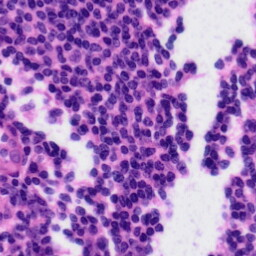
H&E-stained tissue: Tonsil